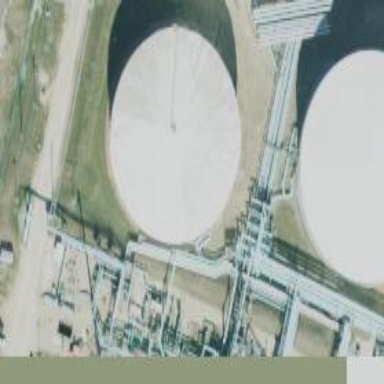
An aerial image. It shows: Storage tank created as man-made structure.